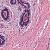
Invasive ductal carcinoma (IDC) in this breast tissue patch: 0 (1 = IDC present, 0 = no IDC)